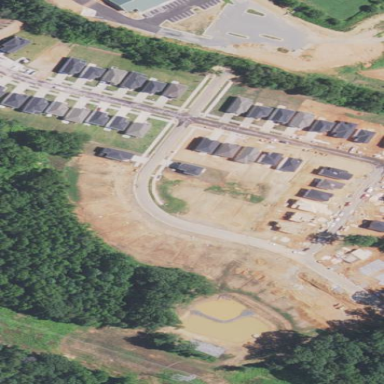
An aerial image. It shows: Residential area consisting of single-family homes.